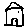
Label: house